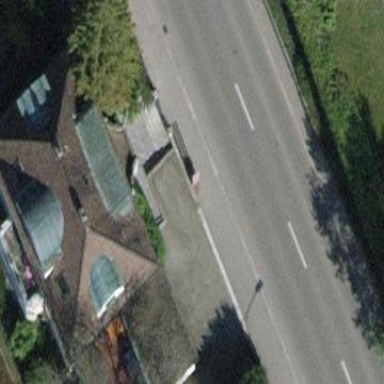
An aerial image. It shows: Building with hipped roof.